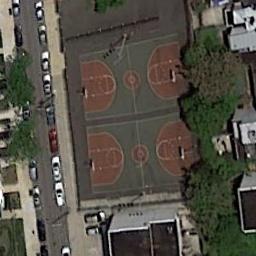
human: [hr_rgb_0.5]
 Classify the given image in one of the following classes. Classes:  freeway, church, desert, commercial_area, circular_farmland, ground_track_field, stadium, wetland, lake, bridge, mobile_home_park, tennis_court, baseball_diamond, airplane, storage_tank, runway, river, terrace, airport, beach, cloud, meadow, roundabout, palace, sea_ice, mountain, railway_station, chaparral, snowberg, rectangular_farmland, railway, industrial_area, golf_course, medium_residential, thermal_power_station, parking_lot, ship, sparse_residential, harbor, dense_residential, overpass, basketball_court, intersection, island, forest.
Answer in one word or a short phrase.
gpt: basketball_court